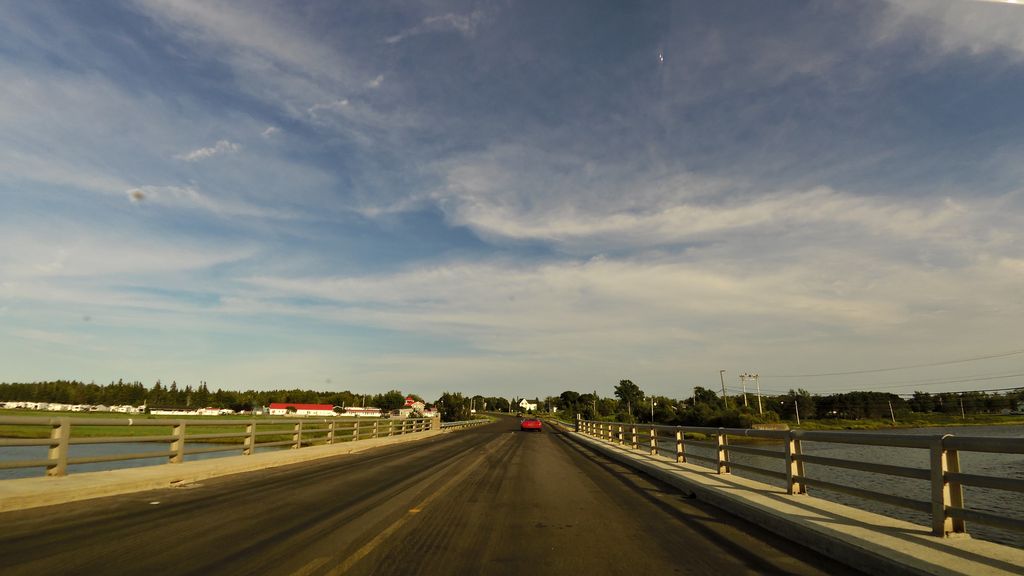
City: charlottetown